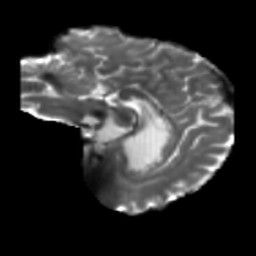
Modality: T2w
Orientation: sagittal
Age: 46
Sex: male
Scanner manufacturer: siemens
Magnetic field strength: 3 T
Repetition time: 5.25 s
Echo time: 0.08 s